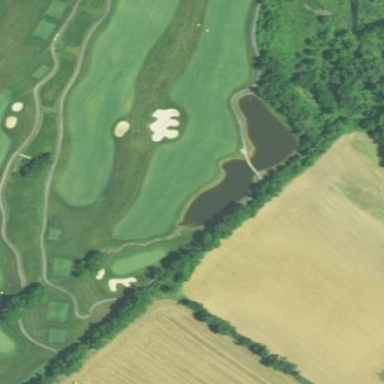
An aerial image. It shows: Water hazard on golf course. The hazard is natural water feature.